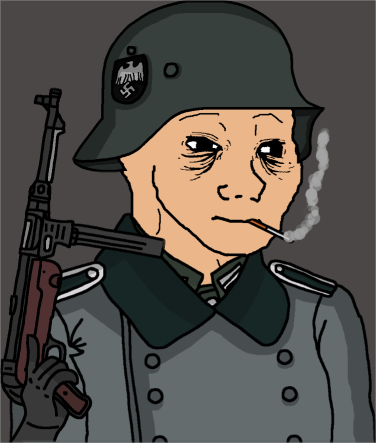
Label: 5_Tired_Wojak